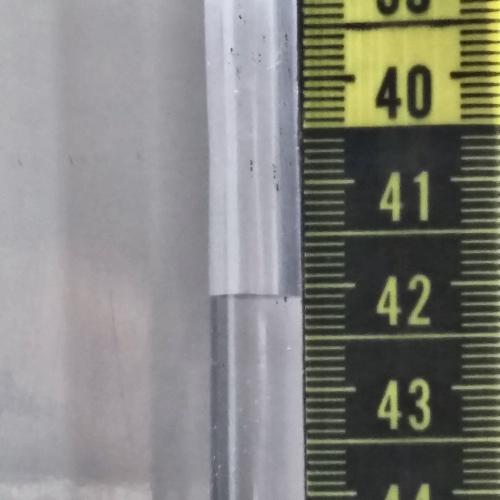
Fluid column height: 42.1 cm